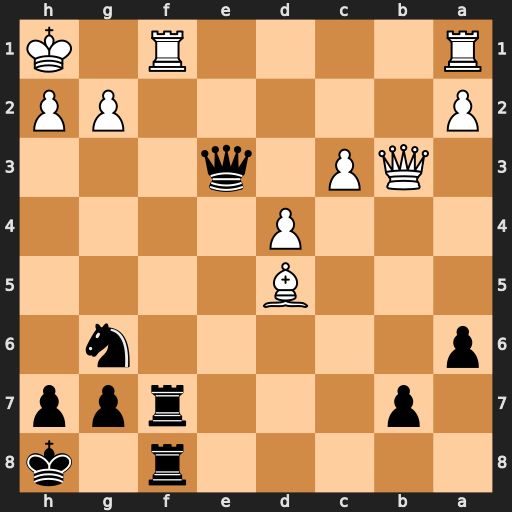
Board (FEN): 5r1k/1p3rpp/p5n1/3B4/3P4/1QP1q3/P5PP/R4R1K
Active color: b
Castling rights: -
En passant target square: -
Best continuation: Rxf1+ Rxf1 Rxf1#